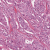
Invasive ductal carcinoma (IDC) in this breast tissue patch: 1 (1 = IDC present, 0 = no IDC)